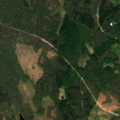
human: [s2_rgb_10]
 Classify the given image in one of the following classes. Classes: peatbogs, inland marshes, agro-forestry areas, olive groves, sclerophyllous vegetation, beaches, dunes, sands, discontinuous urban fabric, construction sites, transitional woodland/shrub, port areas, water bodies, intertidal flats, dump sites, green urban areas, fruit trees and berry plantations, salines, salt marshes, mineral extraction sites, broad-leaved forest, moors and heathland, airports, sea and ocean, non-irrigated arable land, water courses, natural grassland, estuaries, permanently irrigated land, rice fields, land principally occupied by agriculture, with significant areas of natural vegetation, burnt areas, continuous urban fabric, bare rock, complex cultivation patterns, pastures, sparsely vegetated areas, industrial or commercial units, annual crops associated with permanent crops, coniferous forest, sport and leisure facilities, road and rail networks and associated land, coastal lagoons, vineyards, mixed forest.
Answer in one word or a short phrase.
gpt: coniferous forest, mixed forest, transitional woodland/shrub